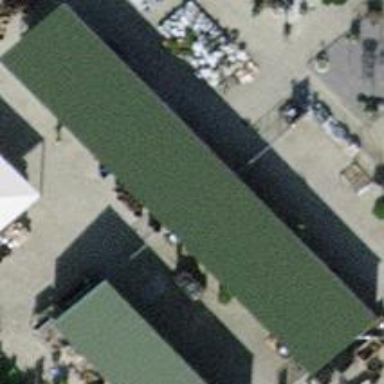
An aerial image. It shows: View of roof of building.